Field crop: tomato
Growth stage: 1
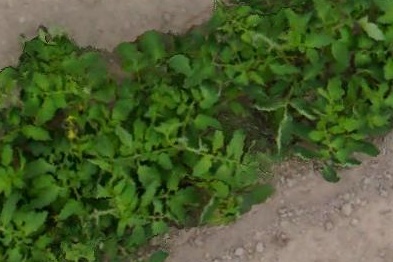
Species: tomato